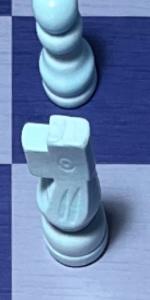
Label: Empty